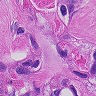
Metastatic tissue present: yes